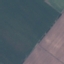
Label: AnnualCrop